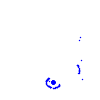
Particle: kaon